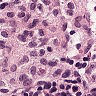
Metastatic tissue present: no